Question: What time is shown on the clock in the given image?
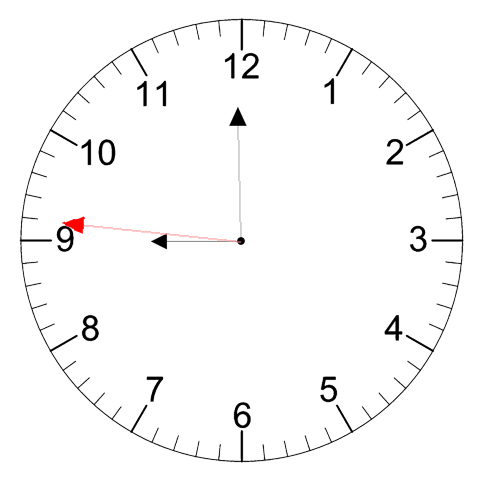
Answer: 08:59:46